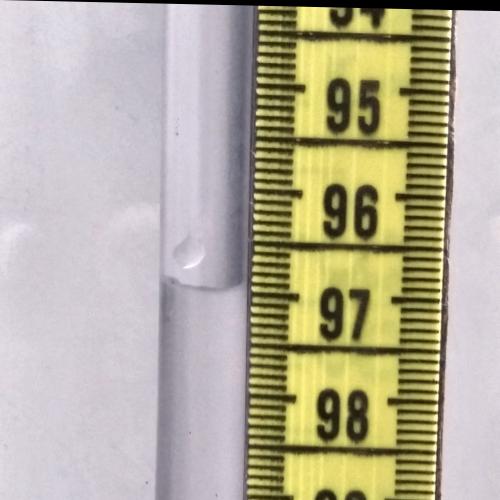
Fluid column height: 97.0 cm